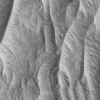
Atmospheric dust classification: not_dusty